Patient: sex F, age 76
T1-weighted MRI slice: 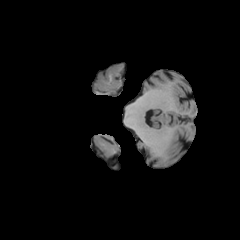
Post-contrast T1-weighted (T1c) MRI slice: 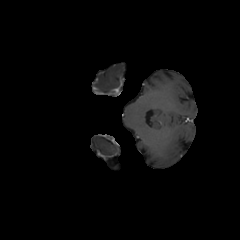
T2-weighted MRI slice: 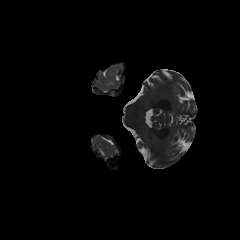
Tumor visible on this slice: no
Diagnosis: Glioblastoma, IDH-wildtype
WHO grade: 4